Question: This sounds very easy, but it's also not. I have the following query
'''
SELECT
*
FROM
(
SELECT
p.ForeName, p.SurName, p.Community, MAX(cr.DateRec) as "LastDate",
DATEDIFF(Day, MAX(cr.DateRec), SYSDATETIME()) AS "Days"
FROM
[HygieneInfo] h
INNER JOIN
[CareRecs] cr ON cr.CareRecID = h.CareRecIDs
INNER JOIN
[Patients] p ON p.PatientID = h.ServiceUserID
WHERE (h.TypeOfWash in ('2', '3'))
AND (cr.AnswerType not in ('2','3','4'))
GROUP BY p.ForeName, p.SurName, p.Community
) SUB
WHERE Days >= 6
ORDER BY Days, SUB.SurName ASC
'''
The query takes info from three tables, [Patients] (patient info), [CareRecs] (care records) and [HygieneInfo] (records of baths, showers and personal hygiene that holds additional information about the record held in [CareRecs], eg whether it was a bath / shower, whether the temp was checked, etc).
This produces a list of results like this (the data hasn't been refreshed for a few days, hence the larger numbers):

However, within [CareRecs] there is a field 'AnswerType' which if 2 - 4 denotes either declined, not possible or outright refused to undertake the action. I've included it in the code here to enable me to obtain the gap in days to today's date since a last bath / shower.
What would be of help is to determine that in that amount of time (GapDays), whether or not there has been an unsuccessful attempt to assist that person to have a bath / shower, so that a "Declined?" column could be at the end of each returned row, saying YES for any occasions where 2, 3 or 4 were entered, or NO if there haven't.
Can anyone assist me? I was thinking something like
'''
MAX(CASE WHEN cr.AnswerType IN ('2', '3','4'
then 'Yes' else 'No' end) as "Declined?"
'''
But this doesn't seem to quite work right, in that it appears to only give me a YES if there are ANY 2,3,4s in any of the records for that person, regardless of whether they're during the gap between the last successfully recorded and now.
Any assistance given would be appreciated. Thanks.
EDIT - I've been asked for some sample data. It's difficult to know which rows will demonstrate the issue, but here we go:
[HygieneInfo] Table:
'''
ServiceUserID, CareRecIDs, TypeOfWash, TemperatureChecked, Deleted
0c50b0a3-0472-4f59-83aa-6a86cf7e362e,cd573731-0382-49fd-97bb-12a7b7ce2ee0,1,FALSE, 0,
4a8f35c1-3cc3-45d1-bc13-09cc55a4ffb1,9cf202d2-afb3-4770-9b3c-3211b290210d,2,FALSE,0,
<PHONE>-590d-4240-8ab1-07ca2932cc05,3eb60837-712e-4037-9e78-ee5d6d49c796,1,FALSE,0,
ec6fd618-7e33-48f7-9690-08a1a940fa80,d9ab62ce-9127-44cc-b7e6-a065ace8333d,1,FALSE,0,
b5eb874a-a563-4814-b765-836e837b28c9,68eeb3e6-c6fc-438f-bbe8-b3985fccc038,1,FALSE,0
'''
[CareRecs] Table:
'''
CareRecID, ADLName, AnswerType, ServiceUserID, SliderData, DateRec,
68eeb3e6-c6fc-438f-bbe8-b3985fccc038,Personal care,1,b5eb874a-a563-4814-b765-836e837b28c9,Wash,2020-07-19T08:57:21,
cd573731-0382-49fd-97bb-12a7b7ce2ee0,Personal care,1,0c50b0a3-0472-4f59-83aa-6a86cf7e362e,Wash,2020-07-16T09:46:57,
3eb60837-712e-4037-9e78-ee5d6d49c796,Personal care,1,<PHONE>-590d-4240-8ab1-07ca2932cc05,Wash,2020-07-18T11:04:15,
9cf202d2-afb3-4770-9b3c-3211b290210d,Personal care,1,4a8f35c1-3cc3-45d1-bc13-09cc55a4ffb1,Shower,2020-07-14T15:06:29,
d9ab62ce-9127-44cc-b7e6-a065ace8333d,Personal care,1,ec6fd618-7e33-48f7-9690-08a1a940fa80,Wash,2020-07-13T08:14:13
'''
[Patients] Table:
ForeName, Surname, DateOfBirth, PatientID,
'''
Harry,Patient,1924-03-24,ec6fd618-7e33-48f7-9690-08a1a940fa80
Peter,Patient,1947-05-16,0c50b0a3-0472-4f59-83aa-6a86cf7e362e
Audrey,Patient,1931-04-19,<PHONE>-590d-4240-8ab1-07ca2932cc05
Margaret,Patient,1938-09-05,4a8f35c1-3cc3-45d1-bc13-09cc55a4ffb1
James,Patient,1936-05-27,mb5eb874a-a563-4814-b765-836e837b28c9
'''
The idea being that one of these patients may go at least 6 days between TypeOfWash 2 or 3, and during that time there may be a AnswerType of 2 / 4 (or 3).
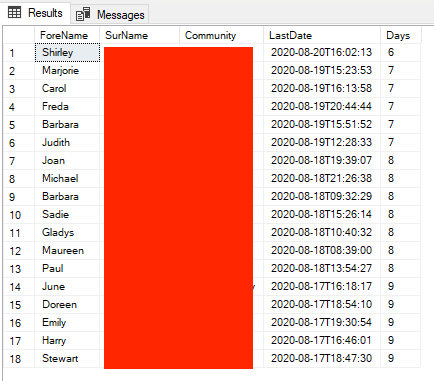
Answer: Use 'CASE' statements to get the max of the 2 dates, and if the refusal date is after the other date, then there is a refusal:
'''
SELECT
*
,CASE WHEN LastDateRefused>LastDate THEN 1 ELSE 0 END as isRefused
,DATEDIFF(Day, LastDate, SYSDATETIME()) AS Days
FROM
(
SELECT
p.ForeName,
p.SurName,
MAX(CASE WHEN cr.AnswerType not in (2,3,4) THEN cr.DateRec END) as LastDate,
MAX(CASE WHEN cr.AnswerType in (2,3,4) THEN cr.DateRec END) as LastDateRefused
FROM
[HygieneInfo] h
INNER JOIN
[CareRecs] cr ON cr.CareRecID = h.CareRecIDs
INNER JOIN
[Patients] p ON p.PatientID = h.ServiceUserID
WHERE (h.TypeOfWash in (2,3))
--AND (cr.AnswerType not in (2,3,4))
GROUP BY p.ForeName, p.SurName
) SUB
WHERE DATEDIFF(Day, LastDate, SYSDATETIME()) >= 6
'''